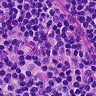
Metastatic tissue present: no